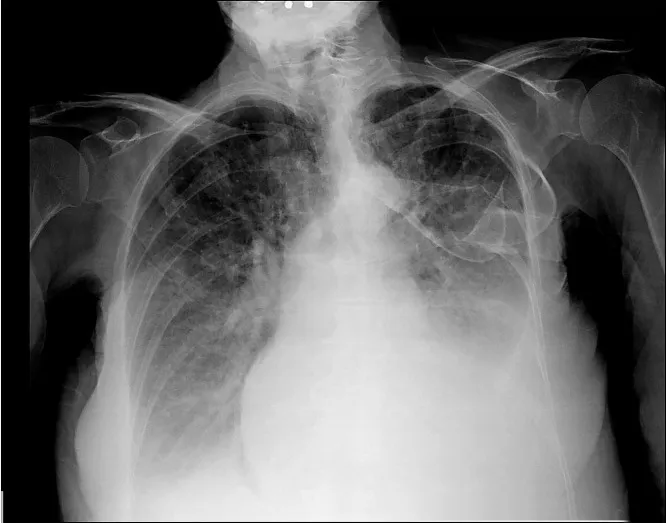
Posteroanterior chest x-ray view revealing cardiomegaly, bilateral interstitial infiltrates and bilateral pleural effusions.
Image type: radiology (x_ray)